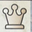
Piece: wQ